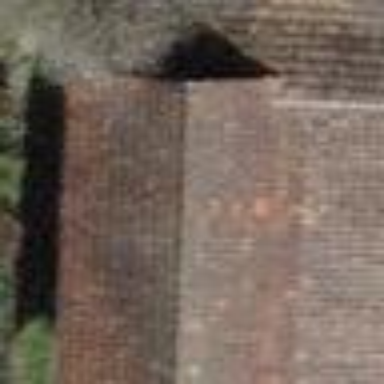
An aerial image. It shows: Building with tile roof.